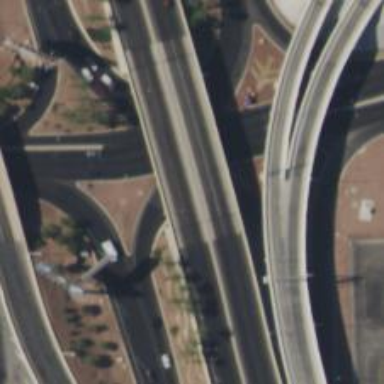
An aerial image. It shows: Asphalt motorway link.